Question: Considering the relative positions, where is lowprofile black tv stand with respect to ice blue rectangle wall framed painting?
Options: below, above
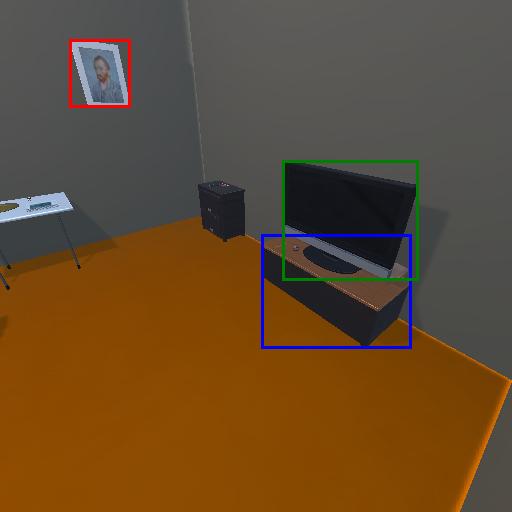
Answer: below